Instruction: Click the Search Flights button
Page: home
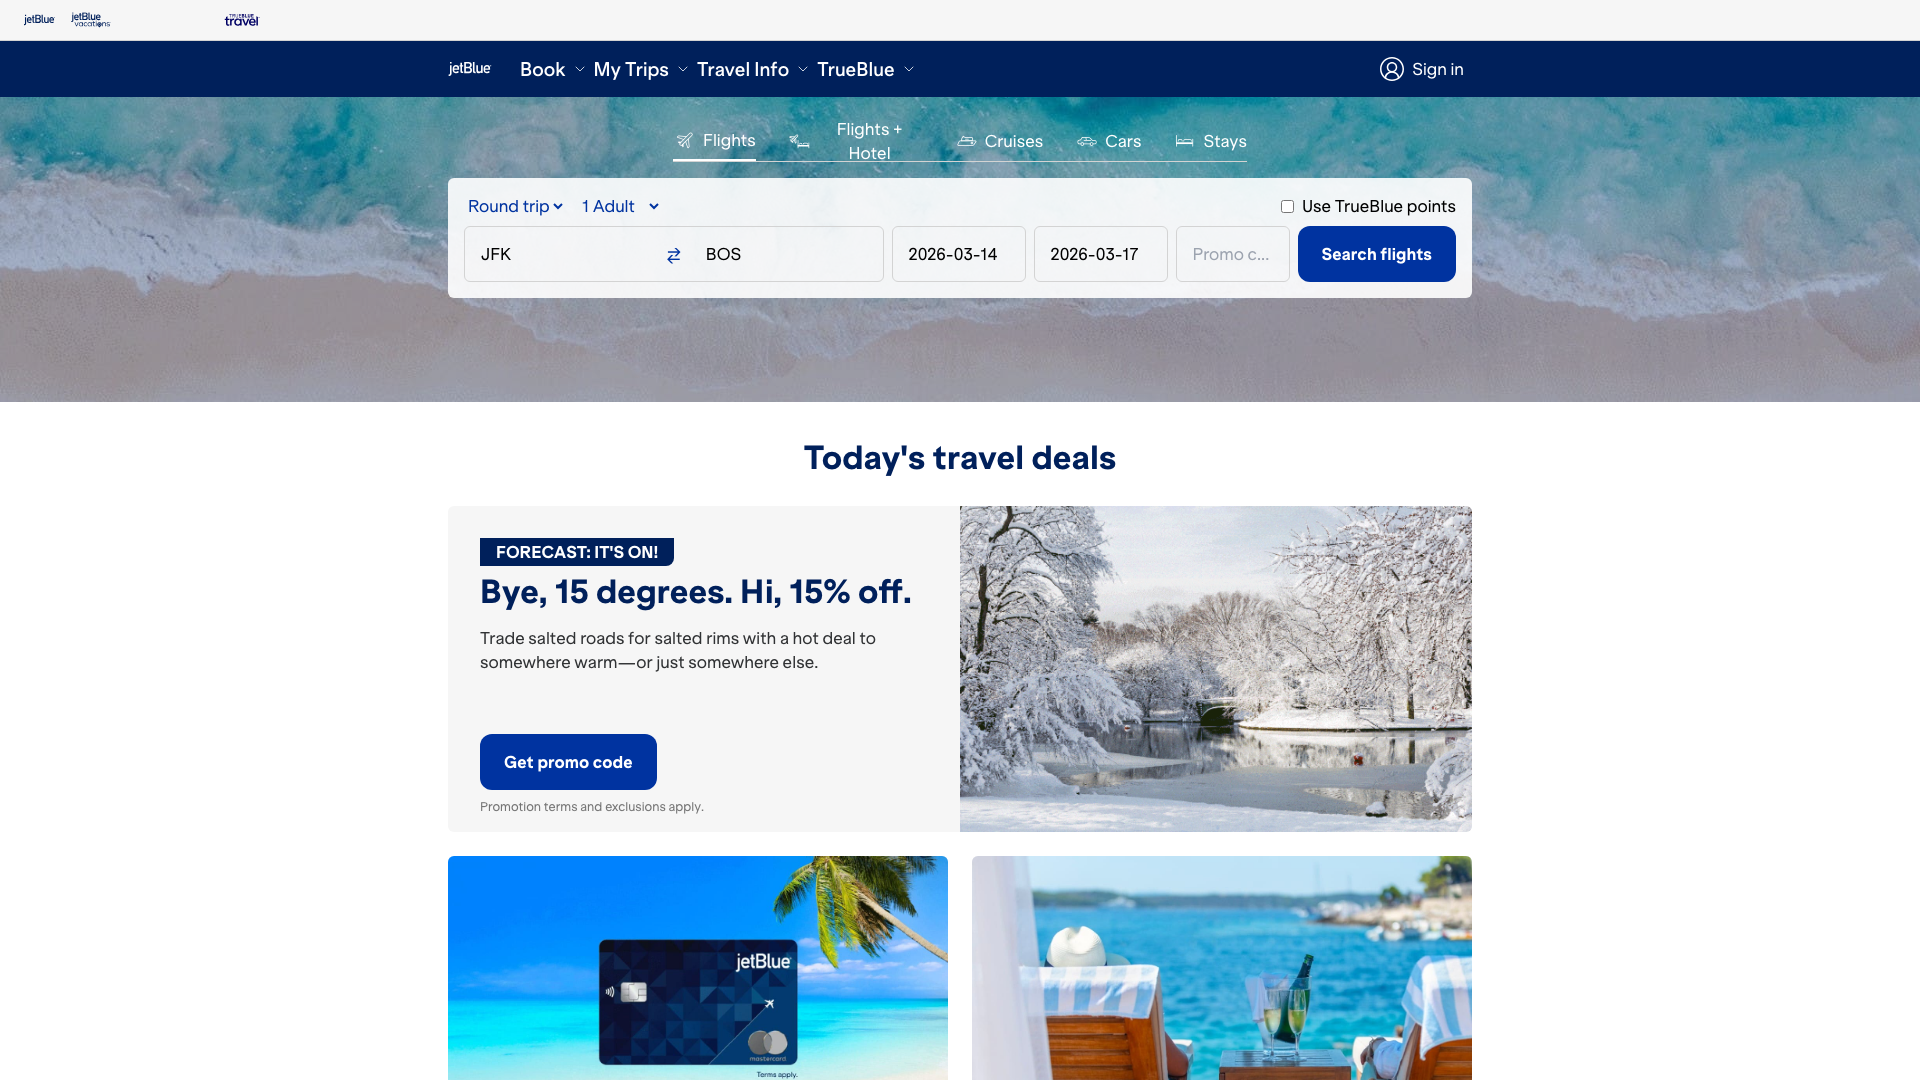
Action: click